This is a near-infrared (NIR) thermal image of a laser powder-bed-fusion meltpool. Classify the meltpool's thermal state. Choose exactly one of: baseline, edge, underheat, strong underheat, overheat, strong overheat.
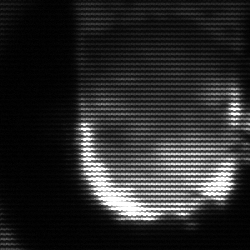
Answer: baseline